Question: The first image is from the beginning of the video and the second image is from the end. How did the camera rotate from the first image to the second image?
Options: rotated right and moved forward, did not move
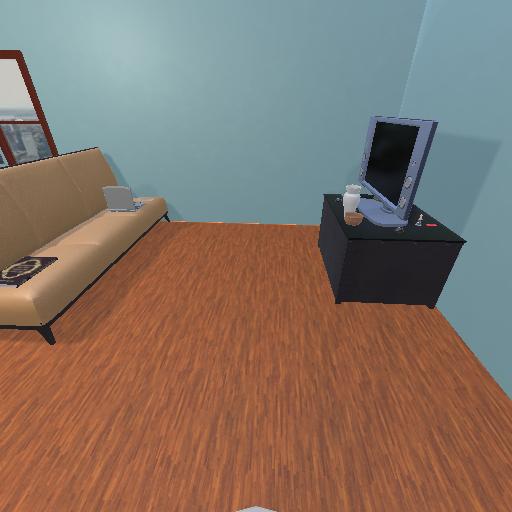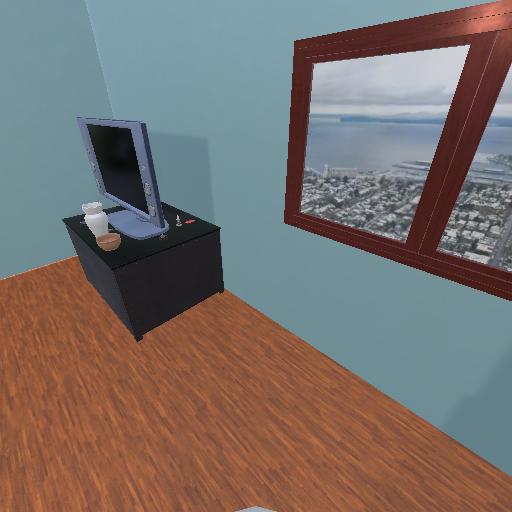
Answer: rotated right and moved forward